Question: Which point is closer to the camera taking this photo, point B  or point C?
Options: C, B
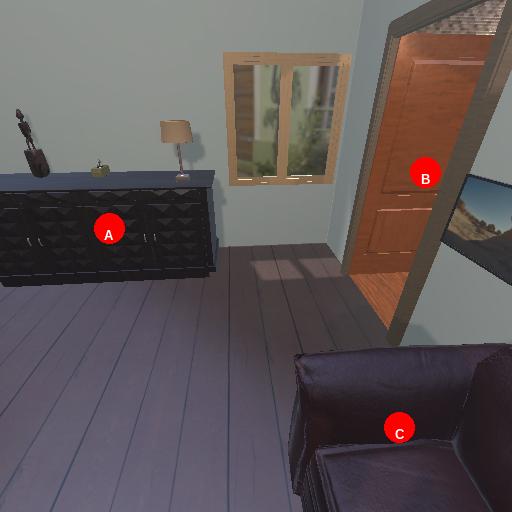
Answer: C